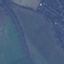
Label: Highway